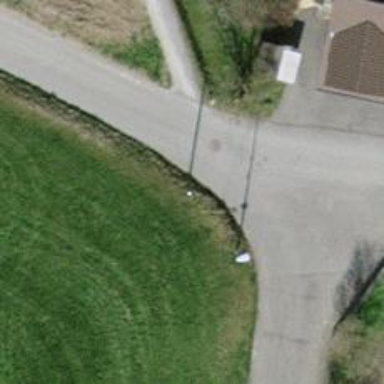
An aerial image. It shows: Utility pole used for telecom services.